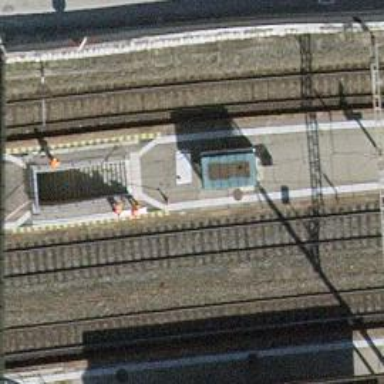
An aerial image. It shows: Railway stop with public transport stop position.